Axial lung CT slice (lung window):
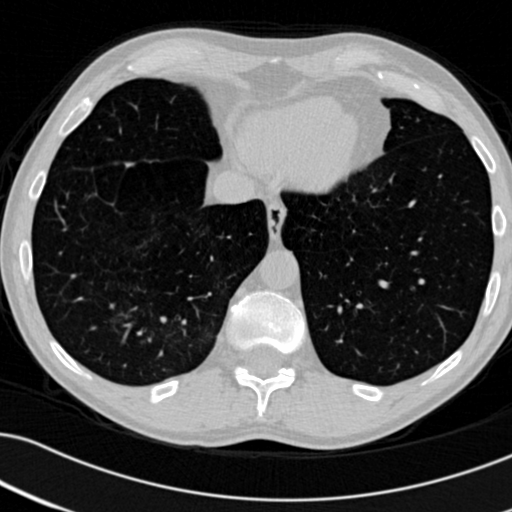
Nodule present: no